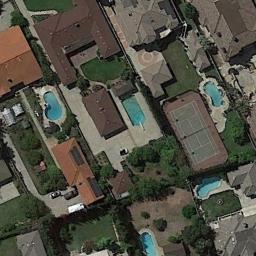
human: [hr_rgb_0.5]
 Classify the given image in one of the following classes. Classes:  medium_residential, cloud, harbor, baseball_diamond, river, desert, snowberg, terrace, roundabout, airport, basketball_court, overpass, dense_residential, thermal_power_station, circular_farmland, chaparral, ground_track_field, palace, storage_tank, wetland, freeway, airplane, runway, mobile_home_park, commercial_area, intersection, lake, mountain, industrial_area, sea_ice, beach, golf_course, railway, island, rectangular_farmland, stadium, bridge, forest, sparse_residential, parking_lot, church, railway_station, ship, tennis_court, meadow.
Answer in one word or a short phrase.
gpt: tennis_court